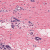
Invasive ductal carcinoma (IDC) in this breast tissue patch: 0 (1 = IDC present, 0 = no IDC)